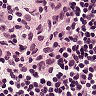
Metastatic tissue present: no